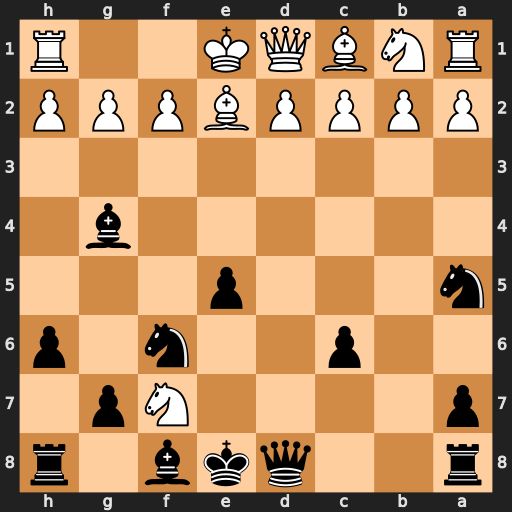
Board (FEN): r2qkb1r/p4Np1/2p2n1p/n3p3/6b1/8/PPPPBPPP/RNBQK2R
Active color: b
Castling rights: KQkq
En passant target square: -
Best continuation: Bxe2 Qxe2 Kxf7